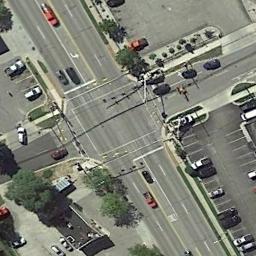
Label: intersection